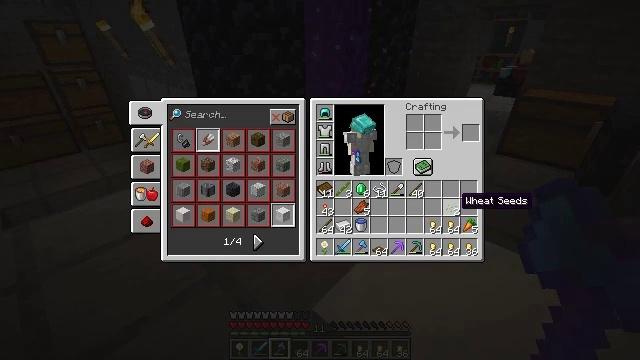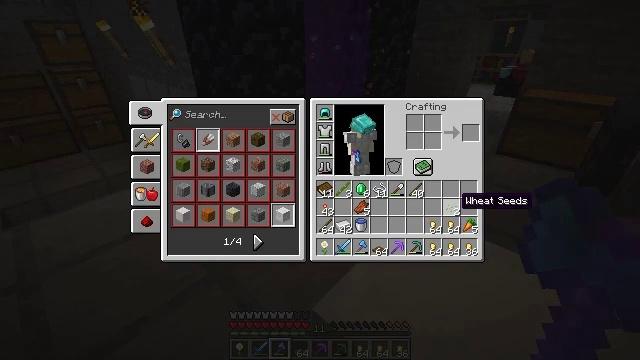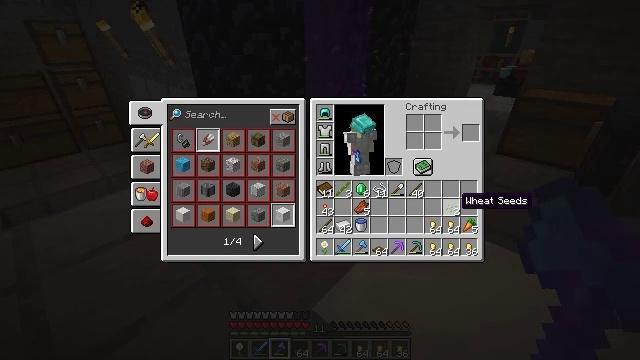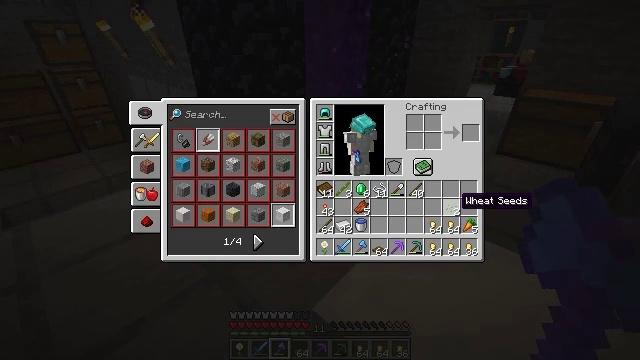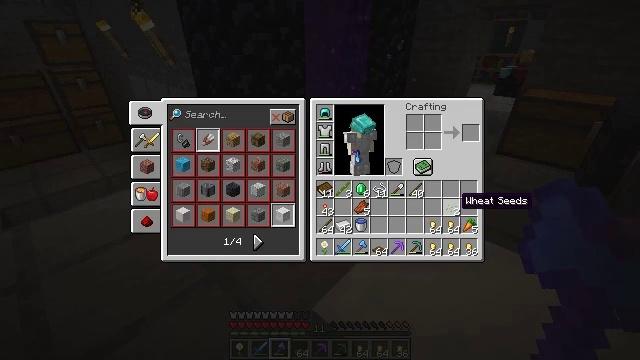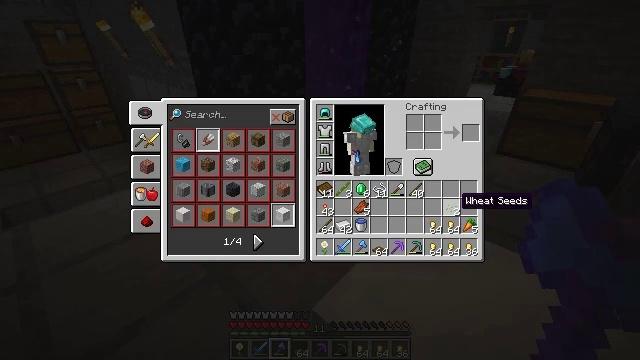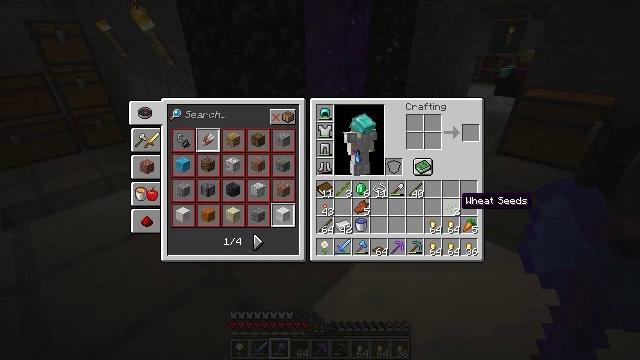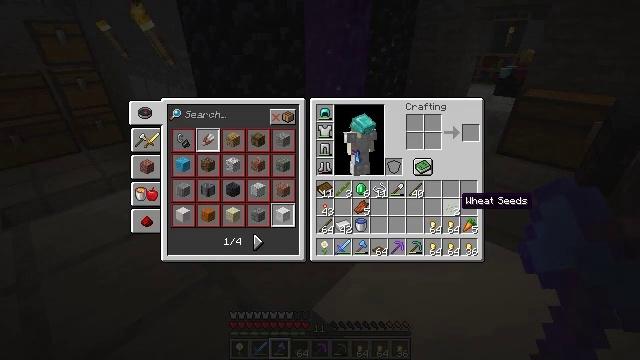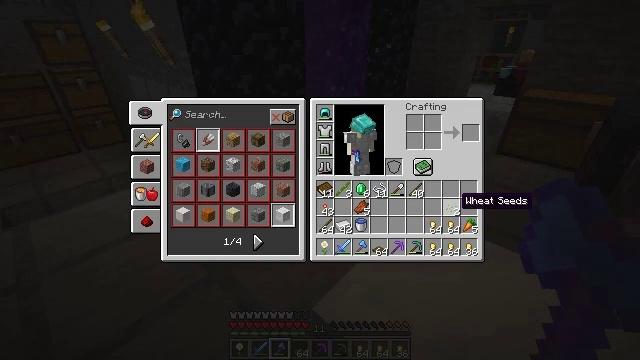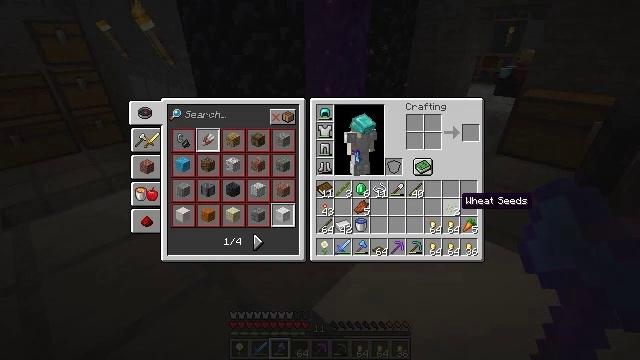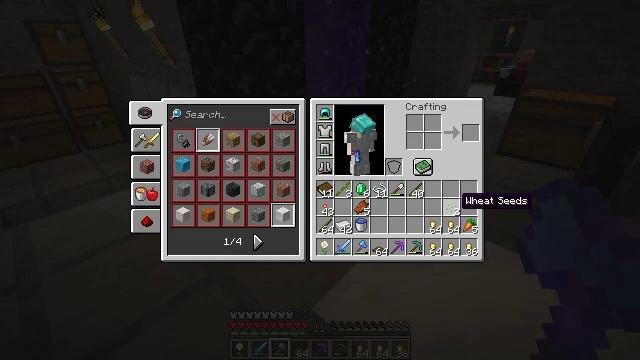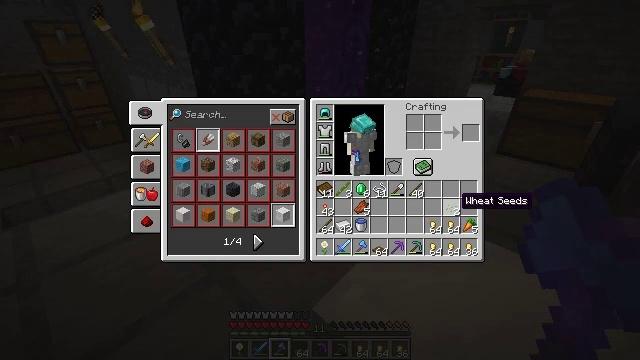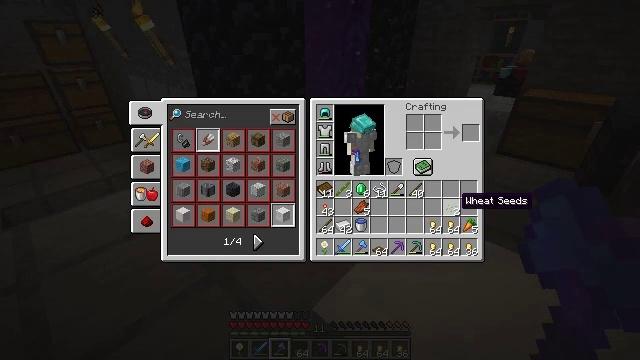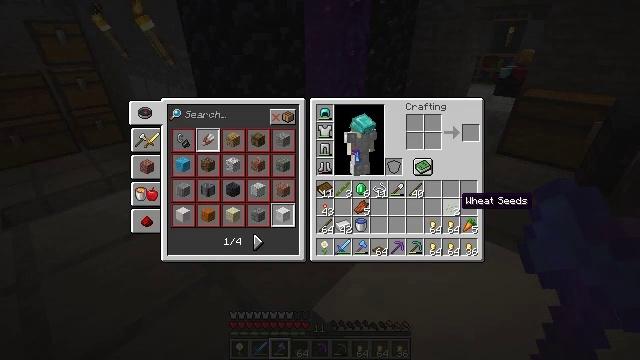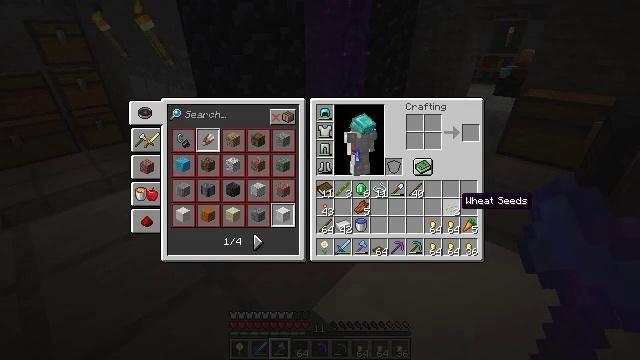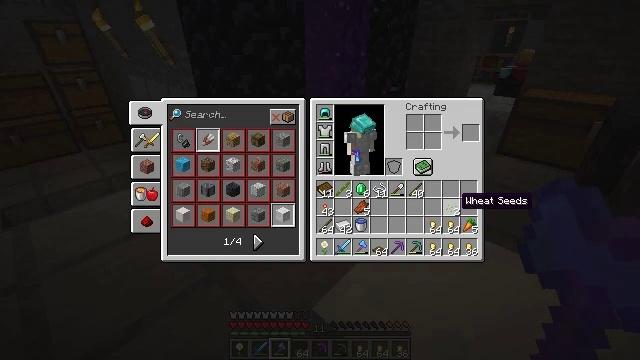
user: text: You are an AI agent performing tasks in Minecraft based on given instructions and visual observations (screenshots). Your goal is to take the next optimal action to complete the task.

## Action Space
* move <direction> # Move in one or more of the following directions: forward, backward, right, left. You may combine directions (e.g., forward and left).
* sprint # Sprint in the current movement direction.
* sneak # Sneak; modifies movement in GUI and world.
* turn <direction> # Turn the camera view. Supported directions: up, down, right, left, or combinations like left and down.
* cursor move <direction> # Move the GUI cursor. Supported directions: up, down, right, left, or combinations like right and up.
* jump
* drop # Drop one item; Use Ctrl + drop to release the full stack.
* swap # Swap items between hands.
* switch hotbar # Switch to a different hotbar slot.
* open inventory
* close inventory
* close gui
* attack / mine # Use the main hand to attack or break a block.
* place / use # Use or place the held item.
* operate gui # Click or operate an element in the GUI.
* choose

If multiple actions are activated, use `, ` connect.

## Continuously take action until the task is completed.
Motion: motion action
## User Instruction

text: Retrieve carrots by attacking the plant.
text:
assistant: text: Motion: no_op
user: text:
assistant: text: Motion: no_op
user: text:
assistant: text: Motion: no_op
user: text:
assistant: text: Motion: no_op
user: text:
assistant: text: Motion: no_op
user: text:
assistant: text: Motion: no_op
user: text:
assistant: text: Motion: no_op
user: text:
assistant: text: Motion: no_op
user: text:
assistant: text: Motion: no_op
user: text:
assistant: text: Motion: no_op
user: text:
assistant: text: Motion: no_op
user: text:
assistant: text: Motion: no_op
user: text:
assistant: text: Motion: no_op
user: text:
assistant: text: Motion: no_op
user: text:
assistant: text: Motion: no_op
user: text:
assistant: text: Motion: no_op
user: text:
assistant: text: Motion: no_op
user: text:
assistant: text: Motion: no_op
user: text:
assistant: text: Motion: no_op
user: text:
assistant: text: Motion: no_op
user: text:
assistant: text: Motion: no_op
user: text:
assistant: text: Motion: no_op
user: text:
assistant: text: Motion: no_op
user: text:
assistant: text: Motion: no_op
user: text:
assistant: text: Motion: no_op
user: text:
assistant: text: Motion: no_op
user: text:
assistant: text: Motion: no_op
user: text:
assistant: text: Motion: no_op
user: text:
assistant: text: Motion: no_op
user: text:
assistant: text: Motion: no_op